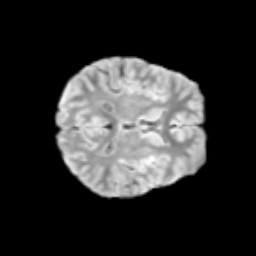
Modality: T2w
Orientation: axial
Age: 13
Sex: female
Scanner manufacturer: siemens
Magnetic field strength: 3 T
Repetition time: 3.8 s
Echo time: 0.07 s